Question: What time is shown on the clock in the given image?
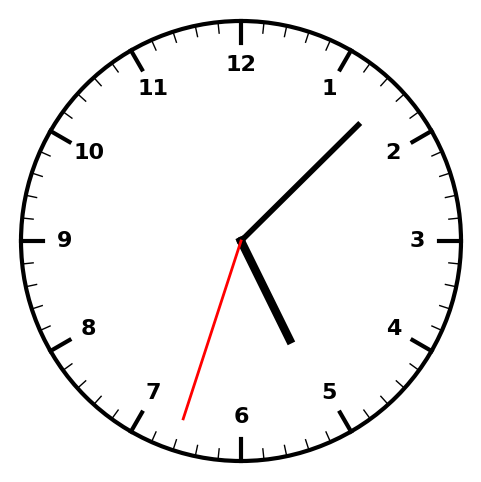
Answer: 05:07:33